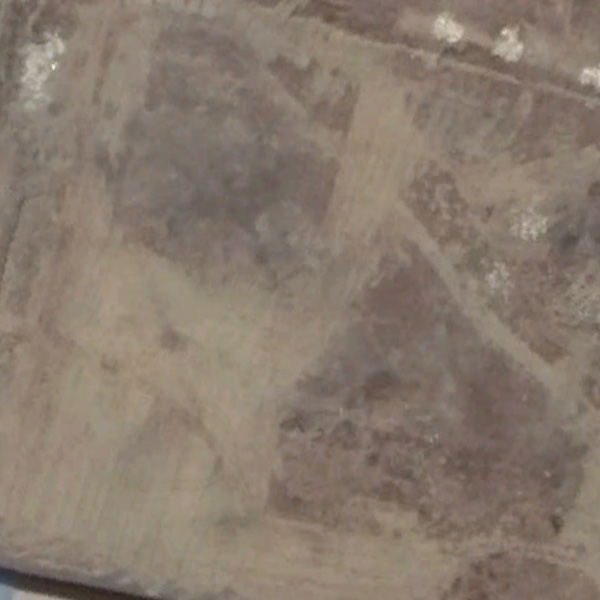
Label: BareLand